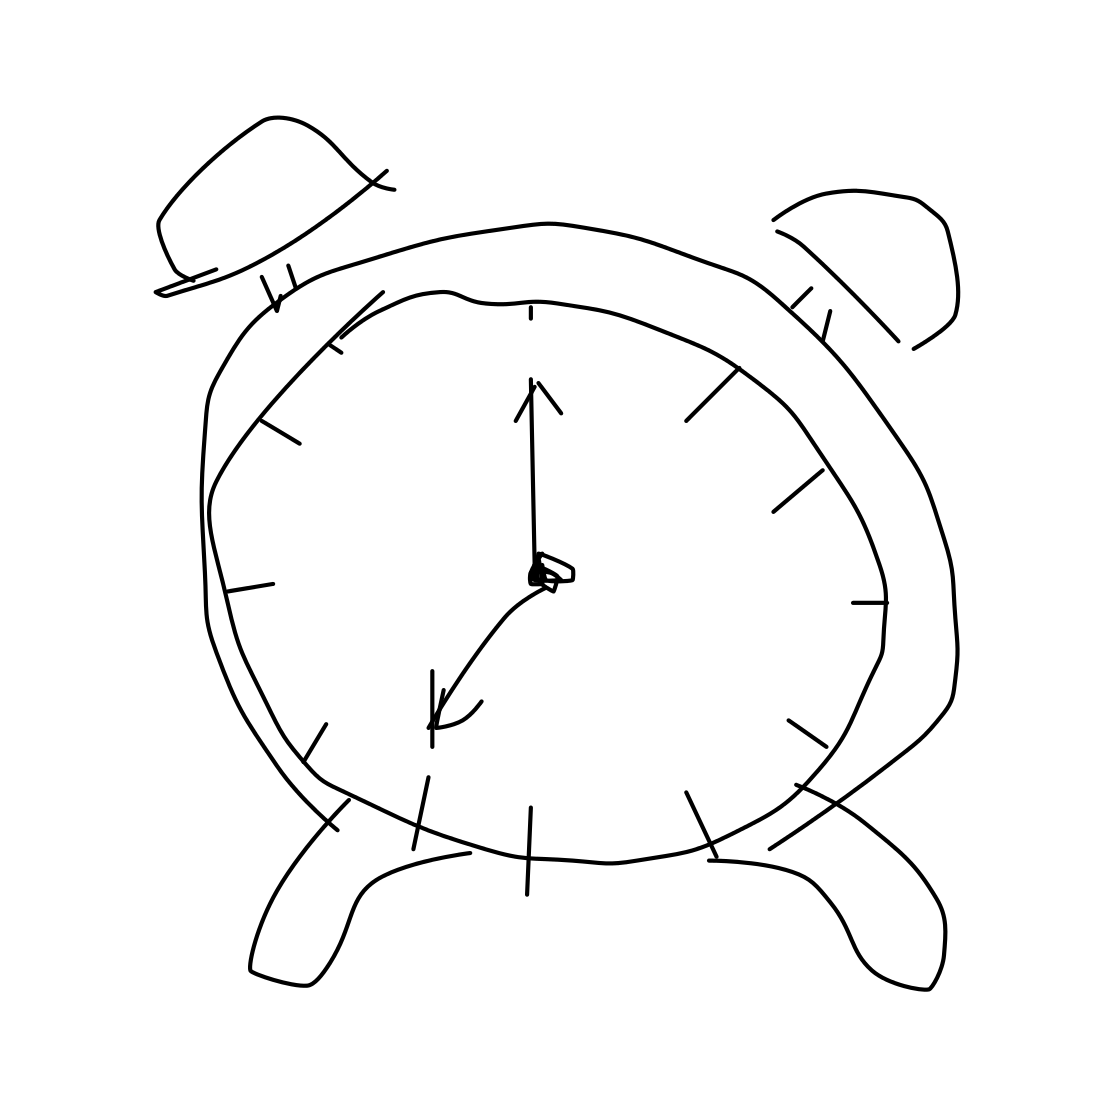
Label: alarm clock